Field crop: maize
Growth stage: 2
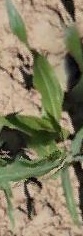
Species: maize